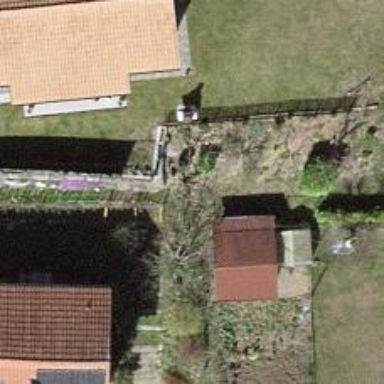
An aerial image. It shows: Hedge barrier.